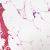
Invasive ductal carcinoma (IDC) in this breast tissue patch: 0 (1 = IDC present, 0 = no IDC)